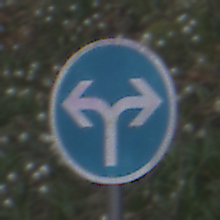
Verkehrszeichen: VorgeschriebeneFahrtrichtungRechtsOderLinks
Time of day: MorningAfternoon
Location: Outdoor (Nature)
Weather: PartlyCloudy
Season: NotSpecified
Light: Natural